Question: I cannot find a way to get a FAB with no border. For example when I try:
'''
<android.support.design.widget.FloatingActionButton
android:layout_width="wrap_content"
android:layout_height="wrap_content"
android:id="@+id/fab"
android:background="@android:color/transparent"
android.support.design:fabSize="normal"
android:adjustViewBounds="true"
style="@style/Fab"/>
'''
I get:

Notice the border still around the FAB. I have tried adjustViewBounds="true" and android:background="@android:color/transparent" both of which are the suggested solutions for getting rid of the border on an ImageView (which FAB extends) but neither work. How can I get rid of this border?
Note: all @style/Fab does is position the button, nothing to do with border.
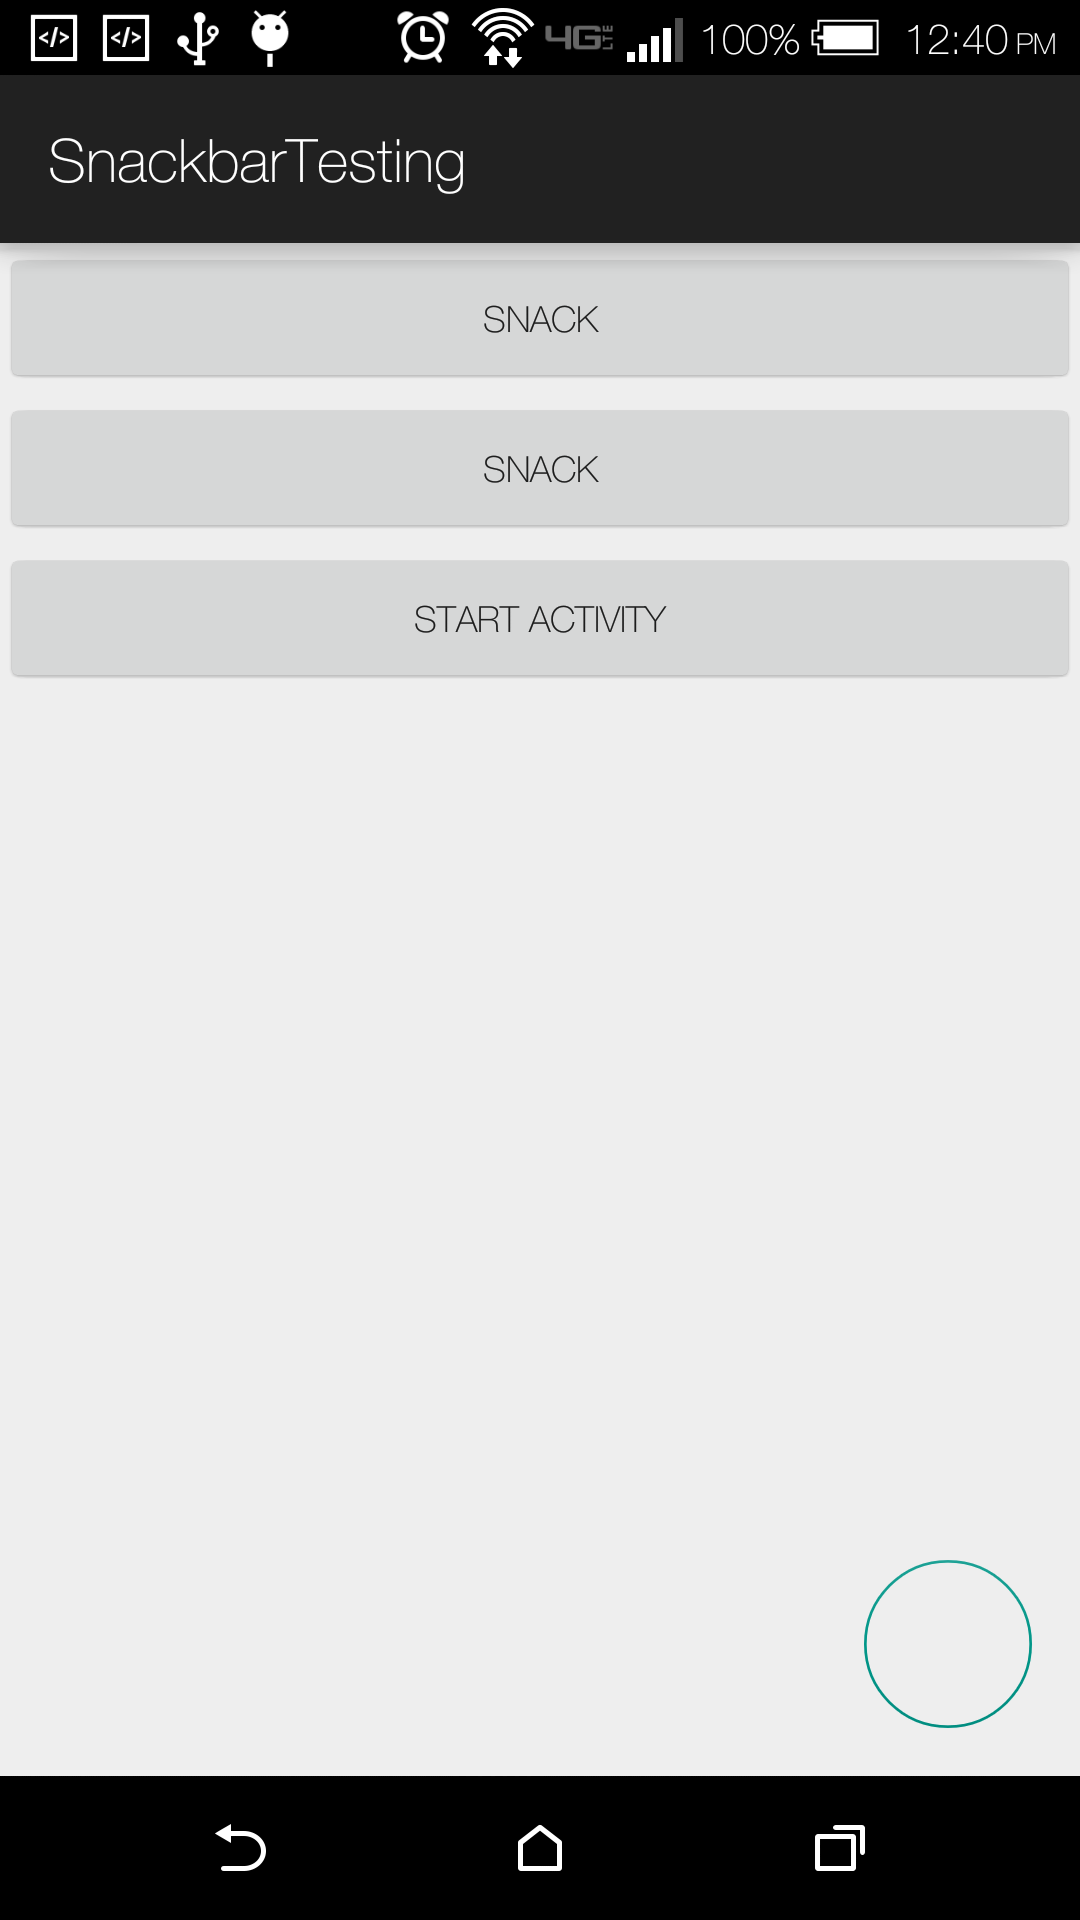
Answer: Just add 'app:borderWidth="0dp"' in your layout file:
'''
<android.support.design.widget.FloatingActionButton
android:layout_width="wrap_content"
android:layout_height="wrap_content"
android:id="@+id/fab"
app:borderWidth="0dp"
android:background="@android:color/transparent"
android.support.design:fabSize="normal"
android:adjustViewBounds="true"
style="@style/Fab"/>
'''
There is also added advantage of adding this, it fixes the problem of square FAB in API<15.
Update: The latest update for android support does not need borderwidth=0dp to fix the square FAB.